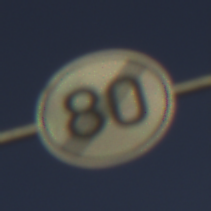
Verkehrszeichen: EndeGeschwindigkeit80
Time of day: SunriseSunset
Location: Outdoor (Nature)
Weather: PartlyCloudy
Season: NotSpecified
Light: Natural